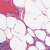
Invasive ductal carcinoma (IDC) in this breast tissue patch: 0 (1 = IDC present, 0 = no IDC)